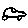
Label: car